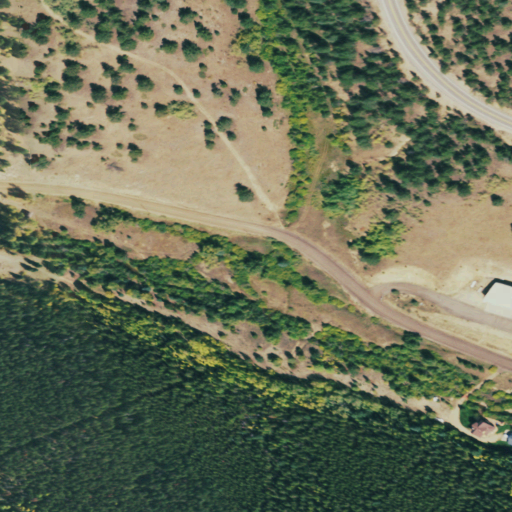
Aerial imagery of valley in Colorado named Pickle Gulch containing evergreen forest, shrub, woody wetlands, open development, low intensity development, grassland, and medium intensity development